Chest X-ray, AP view. Patient: 76 years old, sex M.
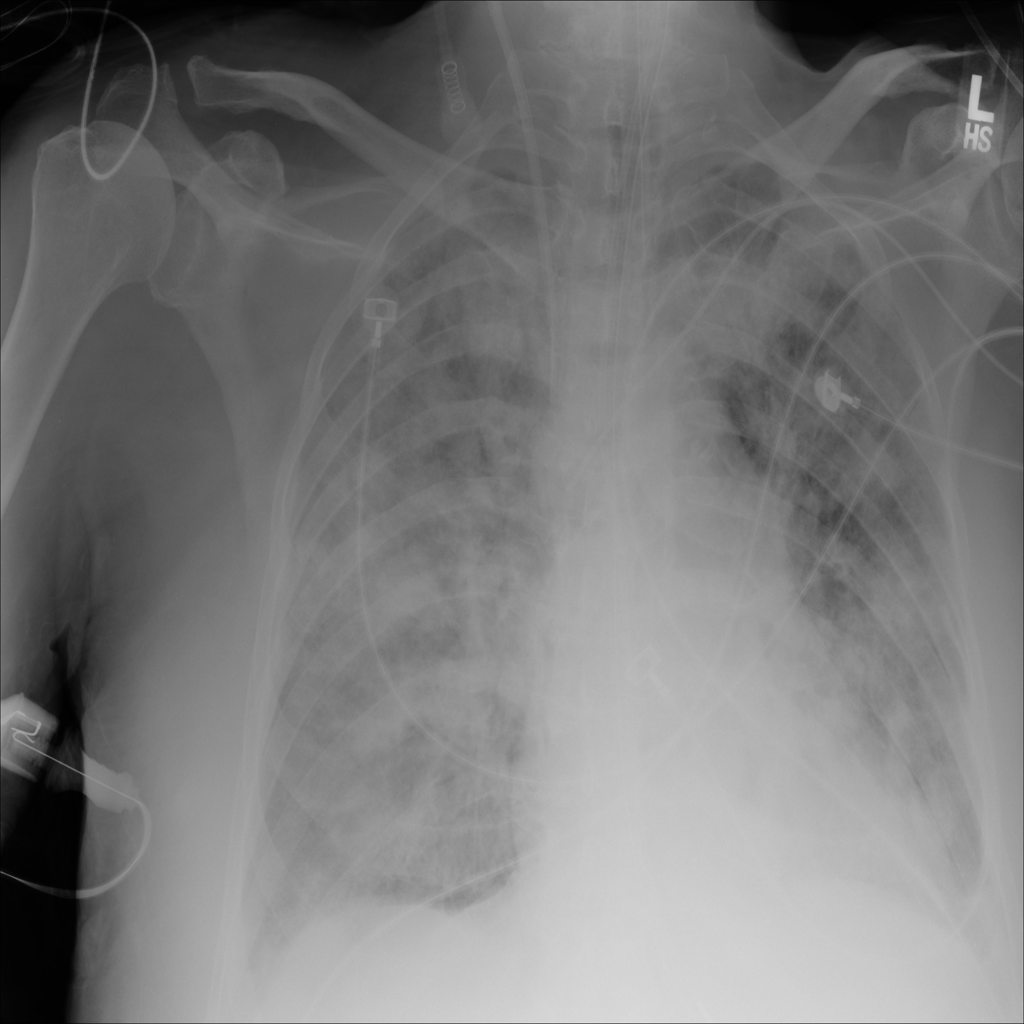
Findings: Infiltration